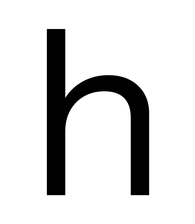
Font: InstrumentSans_Regular